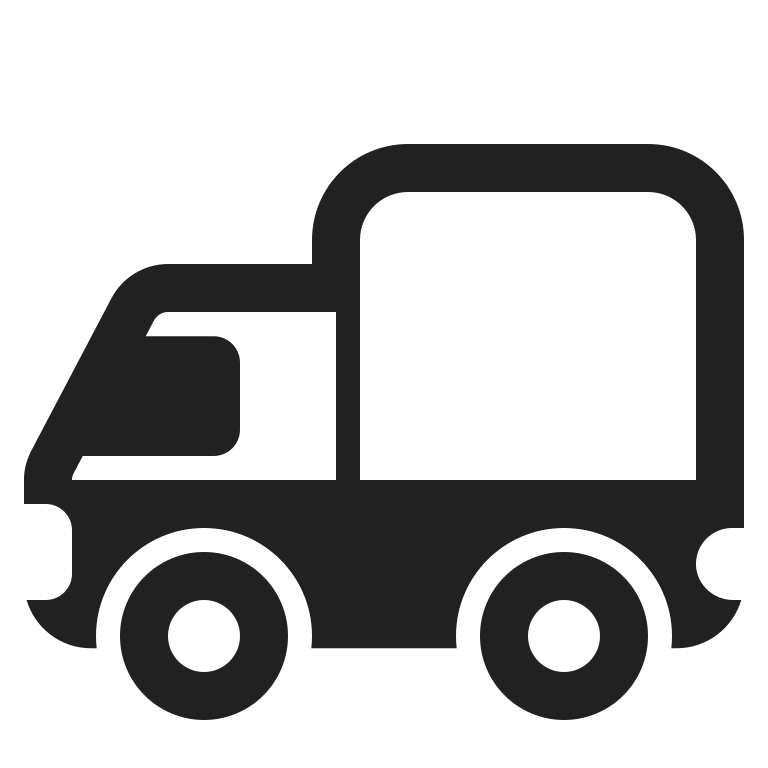
delivery truck high contrast